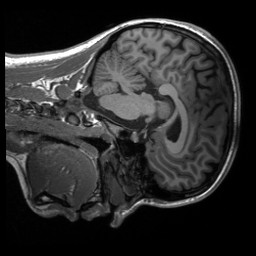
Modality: T1w
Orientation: sagittal
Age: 25
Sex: female
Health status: healthy
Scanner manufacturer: siemens
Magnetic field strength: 3 T
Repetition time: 2.3 s
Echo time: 0.00232 s